Question: How can I make a 'pie' chart fill '100%' of the 'div'it is contained in? The 'div' has a width of '198px' and it's height is '152px'.
Additionally I would like to have a 'linear-gradient' effect inside each pie slice, can you advise on how to do that?

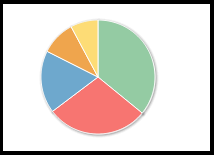
Answer: You can achieve the full height of the pie chart by setting the 'size' attribute in the 'plotOptions' of pie and removing 'margins', 'spacing' and 'titles' from the chart.
'''
chart: {
margin: [0, 0, 0, 0],
spacingTop: 0,
spacingBottom: 0,
spacingLeft: 0,
spacingRight: 0
},
plotOptions: {
pie: {
size:'100%',
dataLabels: {
enabled: false
}
}
}
'''
Here is an <URL> demonstrating this.
<URL>
Radial gradients are also part of Highcharts 3.0 now, here is an <URL>
> size: The diameter of the pie relative to the plot area. Can be a percentage or pixel value. Pixel values are given as integers. As a consequence, the size of the pie may vary when points are updated and data labels more around. In that case it is best to set a fixed value, for example "75%". Defaults to .
in my opinion this should not be the case since 'dataLabels' are disabled. should probably be logged as a <URL>
As per <URL>'''
$(function () {
$('#container').highcharts({
title: null,
chart: {
type: 'pie',
margin: 0
},
plotOptions: {
pie: {
slicedOffset: 0,
size: '100%',
dataLabels: {
enabled: false
}
}
},
series: [{
data: [
['Firefox', 44.2],
['IE7', 26.6],
['IE6', 20],
['Chrome', 3.1],
['Other', 5.4]
]
}]
});
});
'''
'''
#container {
outline: 1px solid red;
padding: 0;
}
'''
'''
<script src="https://ajax.googleapis.com/ajax/libs/jquery/1.7.2/jquery.min.js"></script>
<script src="https://code.highcharts.com/highcharts.js"></script>
<div id="container" style="height: 400px; width: 500"></div>
'''